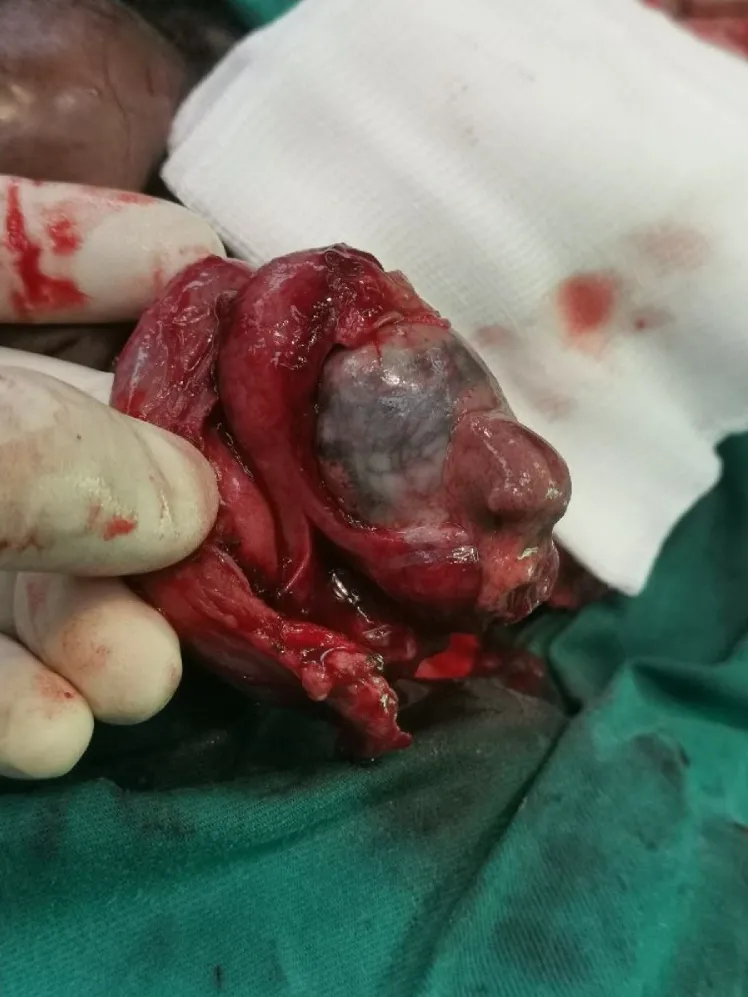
Image of the right non-viable testis with stab incision of tunica albuginea on the first surgery.
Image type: medical_photograph (other_medical_photograph)